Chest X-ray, AP view. Patient: 74 years old, sex F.
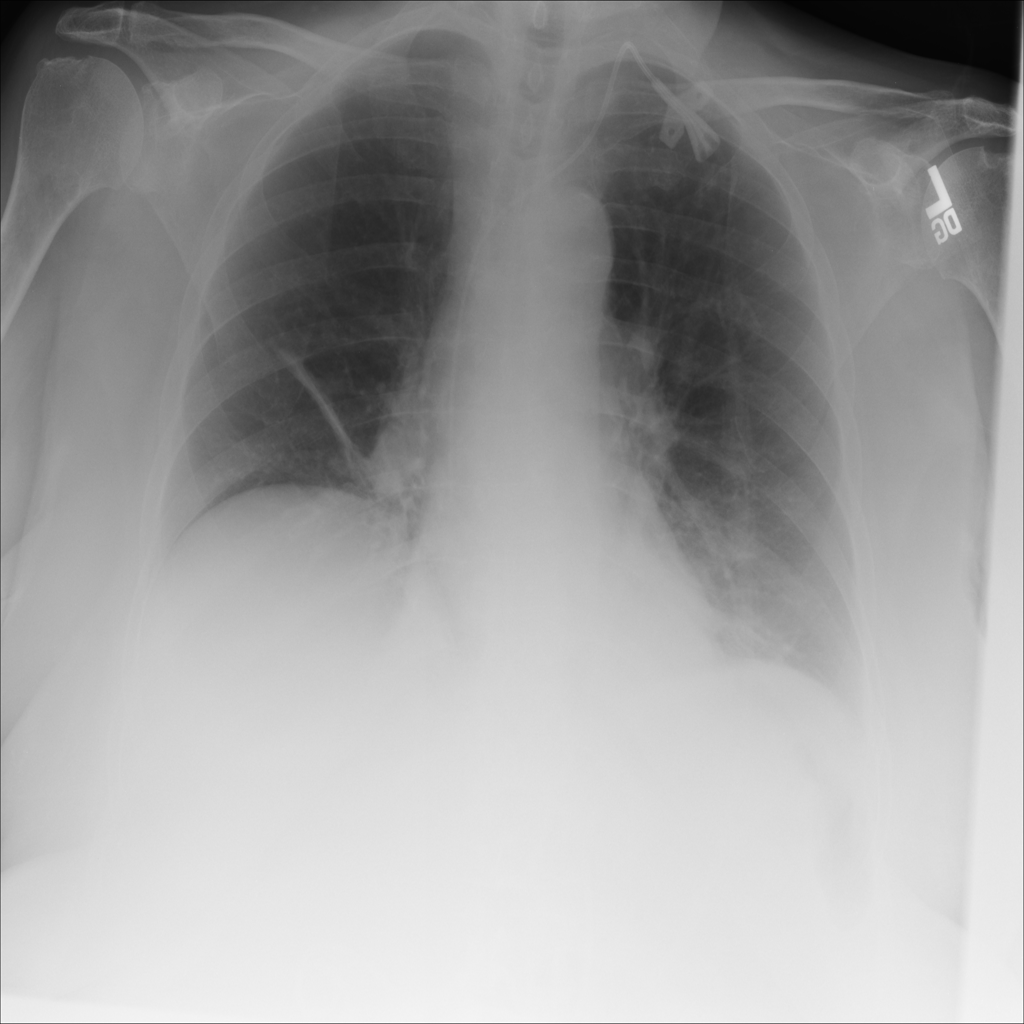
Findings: No Finding